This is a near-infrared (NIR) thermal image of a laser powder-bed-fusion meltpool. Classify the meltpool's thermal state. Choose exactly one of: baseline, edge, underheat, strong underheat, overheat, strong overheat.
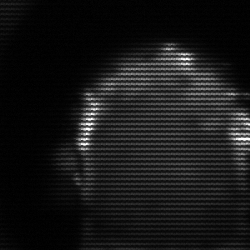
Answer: baseline